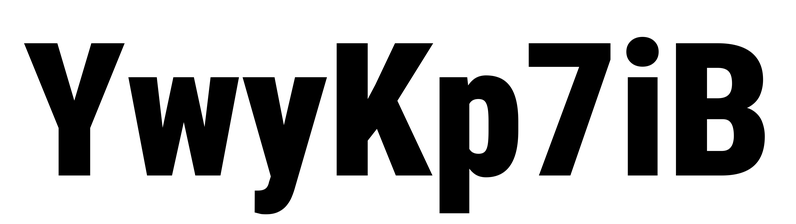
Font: Roboto_Condensed_Black